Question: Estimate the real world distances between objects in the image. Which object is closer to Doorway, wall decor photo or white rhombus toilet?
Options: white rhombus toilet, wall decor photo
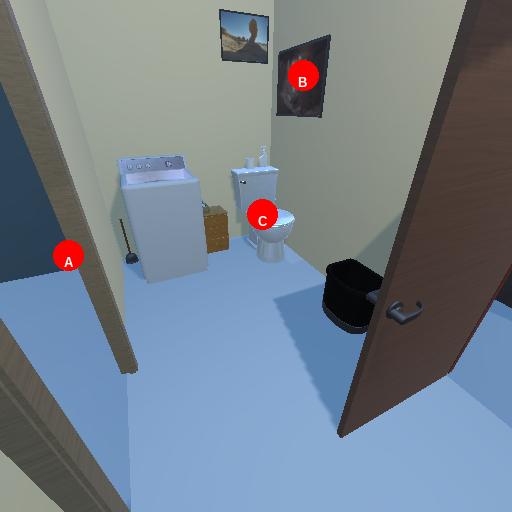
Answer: white rhombus toilet